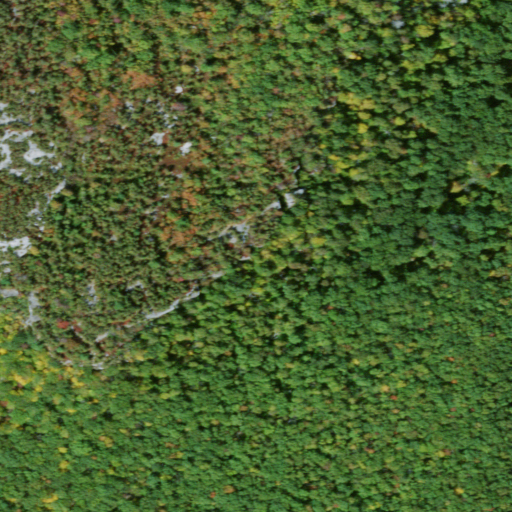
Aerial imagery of cliff(s) in New York named Margaret Cliff containing deciduous forest and mixed forest